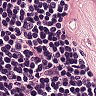
Metastatic tissue present: no